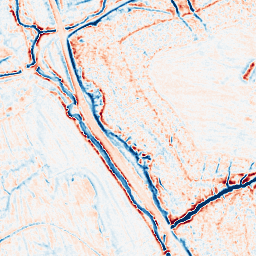
Category: edge_preserving
Decomposition family: anisotropic_diffusion
Decomposition parameters: iterations: 20
kappa: 50
gamma: 0.1
Upsampling method: linear_exact
Upsampling parameters: scale: 2
Upsampling scale: 2